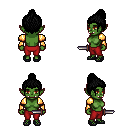
a pixel art fantasy rpg character, female body template, orc, green skin, gold arm armor, red pants, black short topknot hairstyle, ghillies, dagger, four views (front, back, left, right), 2x2 character sprite sheet, small pixel art, hard edges, no anti-aliasing